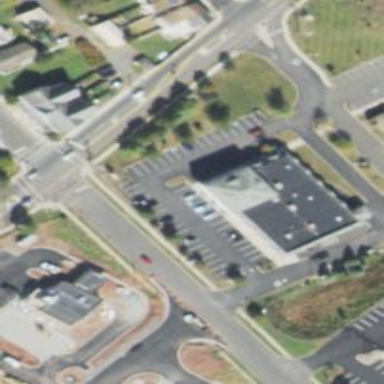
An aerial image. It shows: Building.